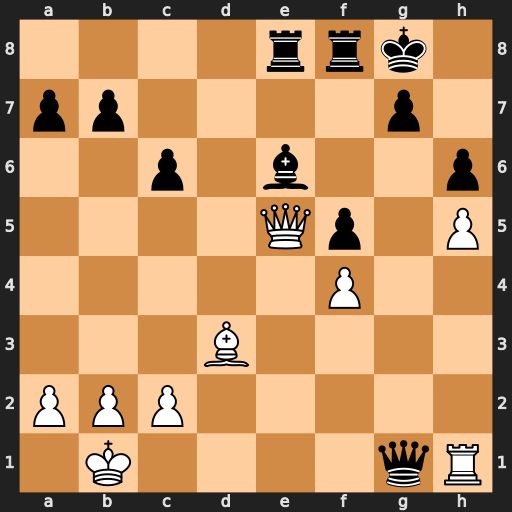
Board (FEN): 4rrk1/pp4p1/2p1b2p/4Qp1P/5P2/3B4/PPP5/1K4qR
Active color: w
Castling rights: -
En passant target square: -
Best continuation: Rxg1 Bxa2+ Kxa2 Rxe5 fxe5